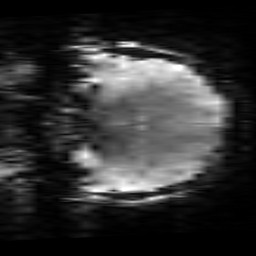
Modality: T2starw
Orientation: coronal
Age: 20
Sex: female
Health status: healthy
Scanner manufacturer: siemens
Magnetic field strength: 3 T
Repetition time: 0.7 s
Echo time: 0.02 s